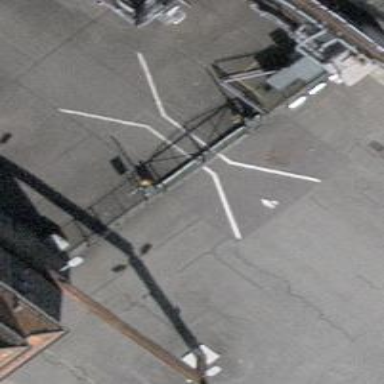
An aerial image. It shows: Lift gate barrier.